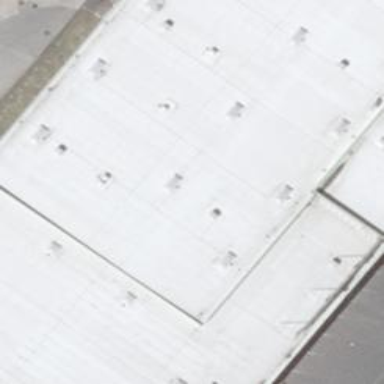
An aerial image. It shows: Industrial building housing clothes shop.